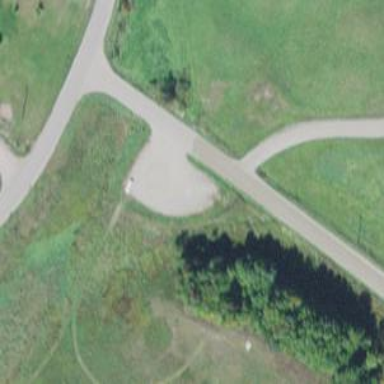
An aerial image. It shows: Stop road.